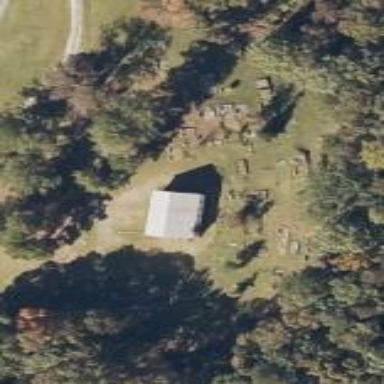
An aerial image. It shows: Cemetery or graveyard.